Field crop: maize
Growth stage: 2
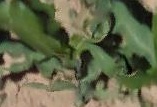
Species: maize